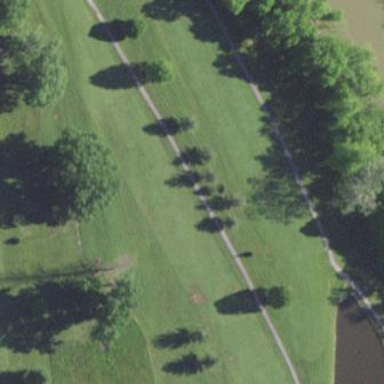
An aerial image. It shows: Grassy area designated as golf fairway.